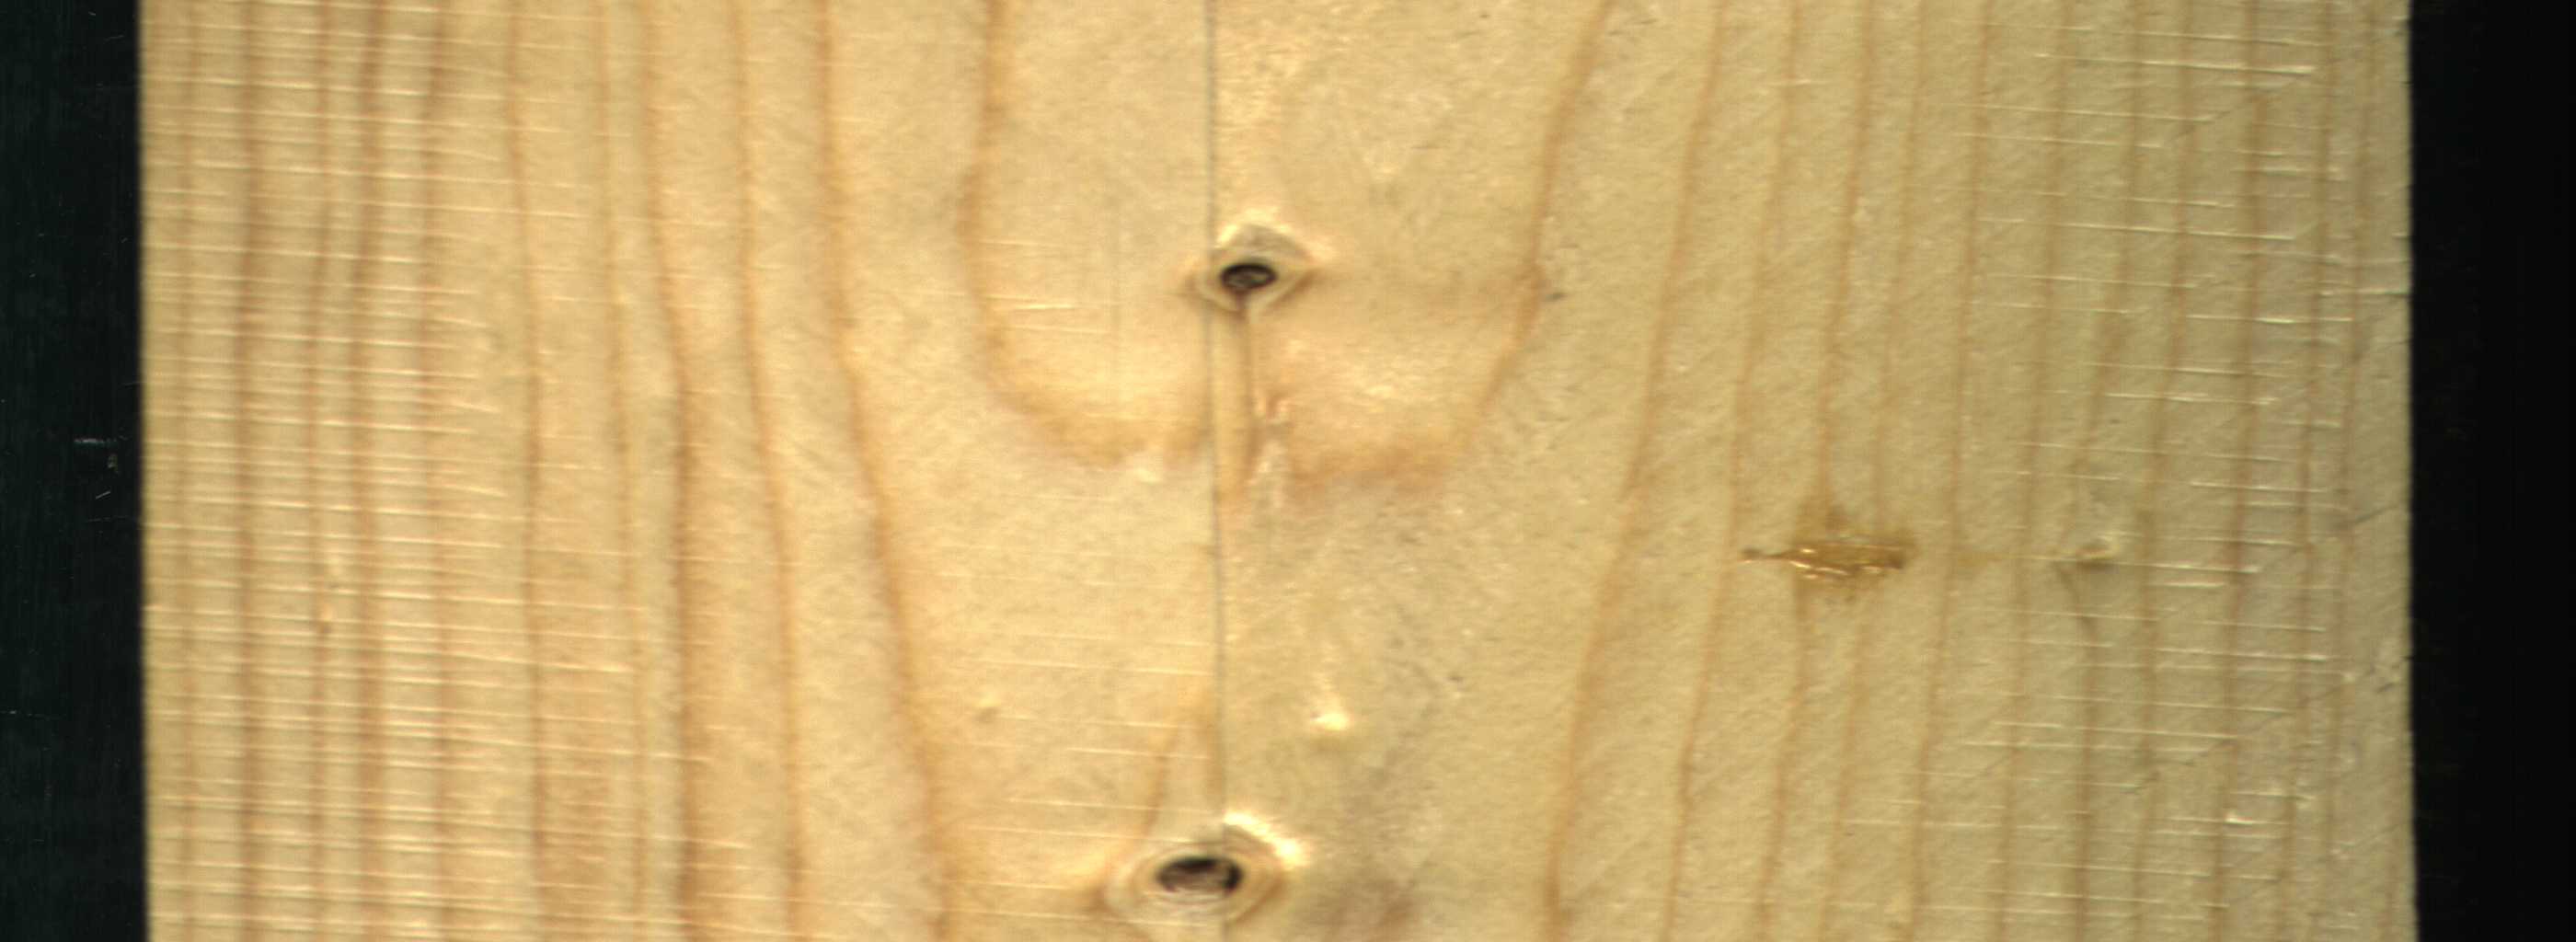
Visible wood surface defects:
resin
Dead_Knot
Dead_Knot